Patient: sex M, age 81
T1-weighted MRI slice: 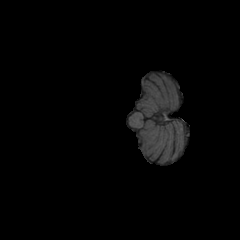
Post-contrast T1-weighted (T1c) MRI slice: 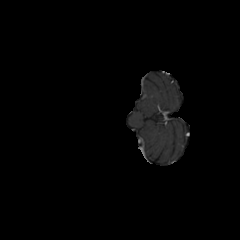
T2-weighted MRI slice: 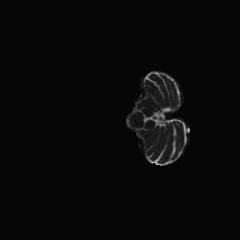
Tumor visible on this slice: no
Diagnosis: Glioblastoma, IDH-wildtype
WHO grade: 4